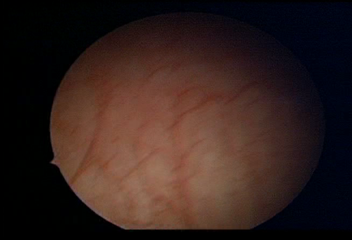
Modality: WLC
Class: Normal mucosa
Bladder cancer association: No